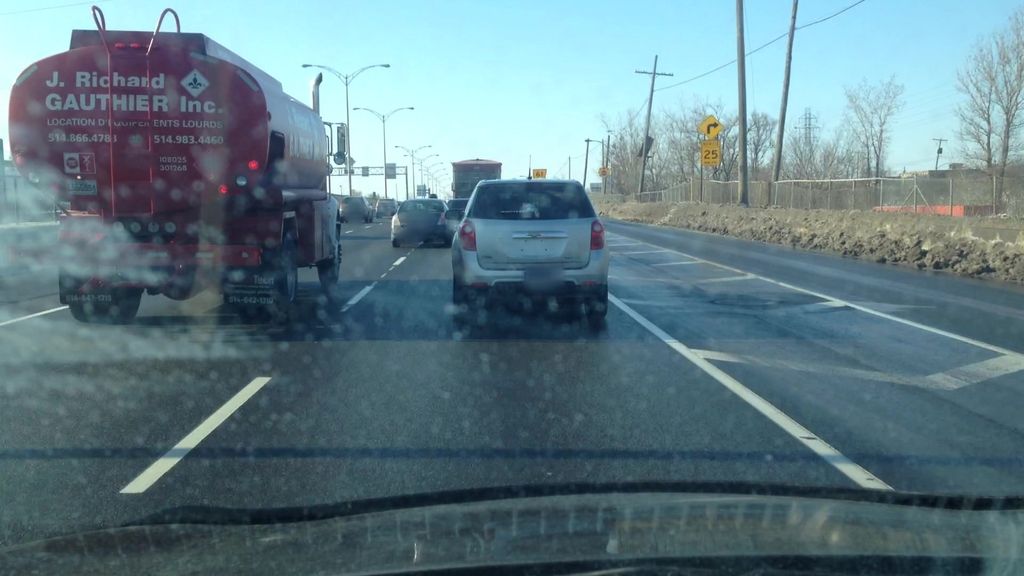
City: montreal